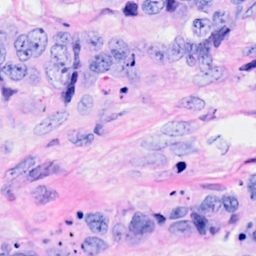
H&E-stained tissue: Breast